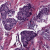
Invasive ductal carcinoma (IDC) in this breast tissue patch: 1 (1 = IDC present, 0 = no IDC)